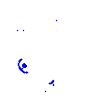
Particle: kaon